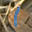
Label: 1